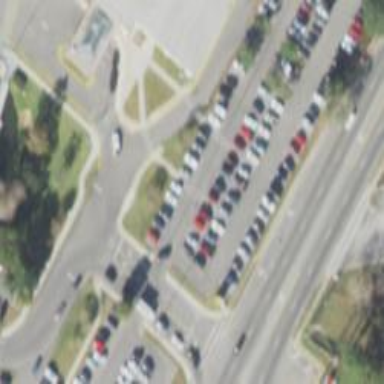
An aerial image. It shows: Parking space.